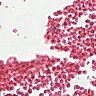
Metastatic tissue present: no